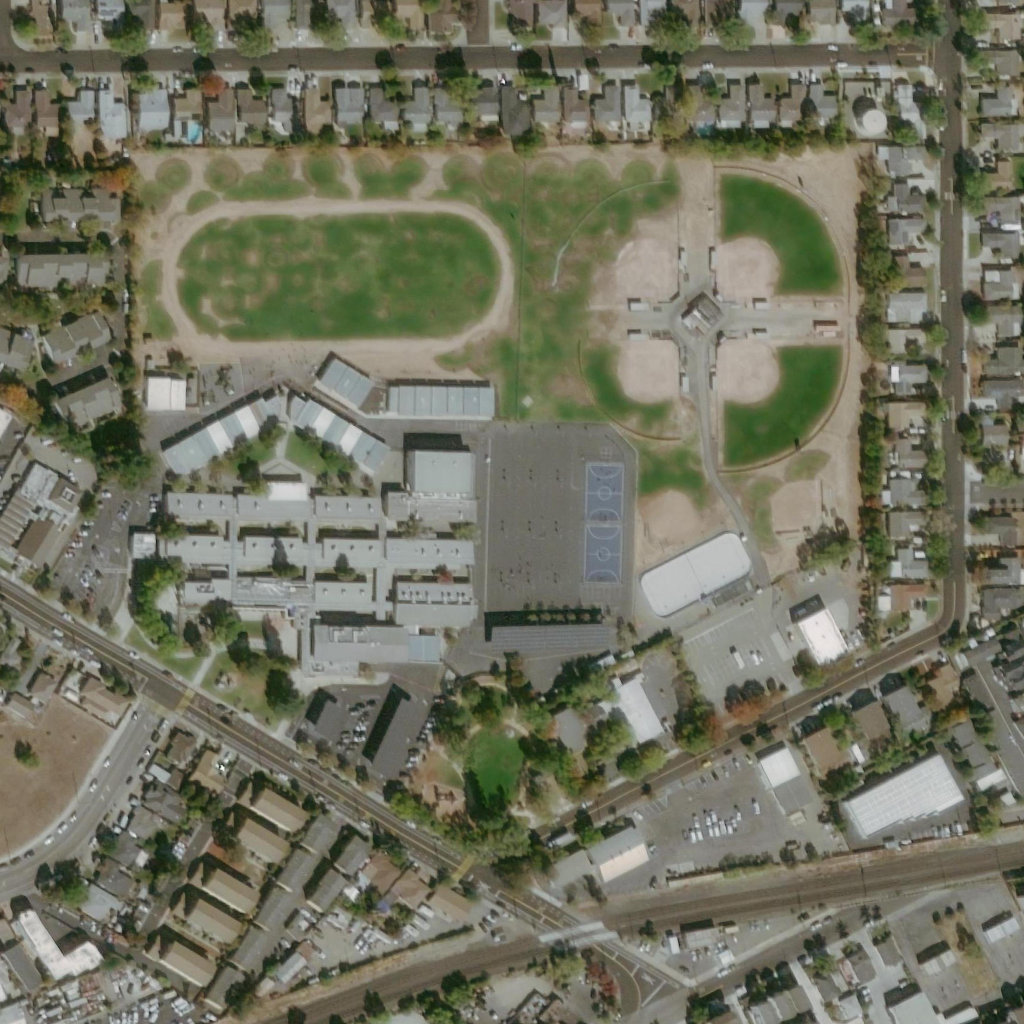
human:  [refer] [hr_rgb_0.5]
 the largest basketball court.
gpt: <box>[[57, 45, 60, 57, 0]]</box>